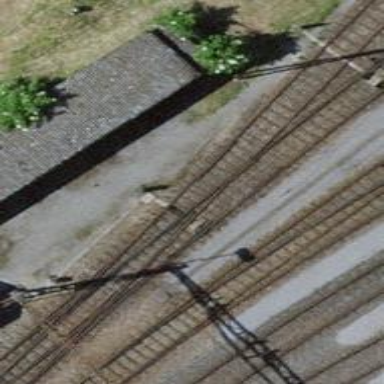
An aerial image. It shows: Railway switch.